Question: I have a fresh windows 8 installation:
Downloaded php-(5.6.11 zip) from this <URL>:
Unzipped it to "C:\Users\patrick\php".
Don't know if this is important:
Added "C:\Users\patrick\php" to my Environment Variable Path.
Started Windows PowerShell.
Typed in "php -S localhost:8000"
"CLI has stopped working" pops up with no more information.
(OBS: Doesn't matter what I type in after "php", same message pops up)
Similar but not exactly the same Stack Overflow questions:
<URL>
Solved by updating his PHP version bundled with xampp. Since I don't run my php with xampp yet I'm not sure how I would go about doing this.
<URL>
Not solved but suggested he should not have installed WAMP into Program files, some bits of Apache and PHP dont like having spaces in folder names. This shouldn't be an issue with "C:\Users\patrick\php" right?
There are a few other php-related "CLI has stopped working" problems, but all of the ones I found only occurred in specific events, such as "When I use this function..." etc.
---
Using Process Monitor, I've found that the 'php.exe' process keeps looking for a DLL file in all my Path folders:

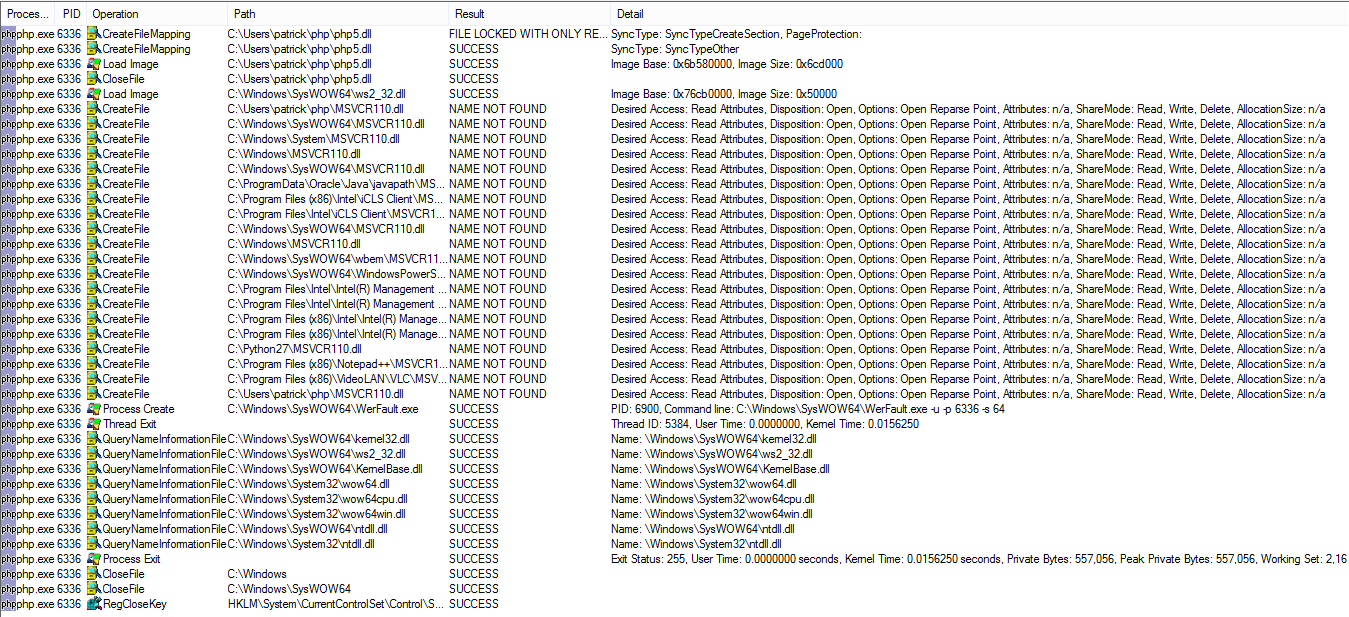
Answer: As we've established, the 'php.exe' executable tries to locate a library called 'MSVCR110.dll' on startup.
'MSVCR110' stands for icrooft isual ++ untime ..
This runtime library is part of the Visual C++ Redistributable packages that comes with Visual Studio, and that you can download and install on it's own from Microsoft - they even maintain a list of download links in <URL>.
You'll want the <URL>.
Once installed, it'll also update the path env variable, and 'php.exe' should then be able to locate it on startup